Interaction volume radius: 10 \u00c5
Interaction volume height: 20 \u00c5
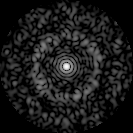
Disorder parameter: 0.8389